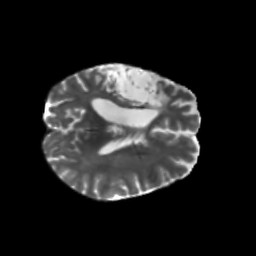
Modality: T2w
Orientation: axial
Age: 56
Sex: female
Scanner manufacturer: siemens
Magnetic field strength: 3 T
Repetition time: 5.47 s
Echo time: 0.0854 s